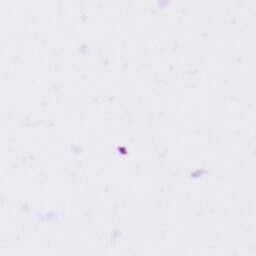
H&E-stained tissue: Tonsil